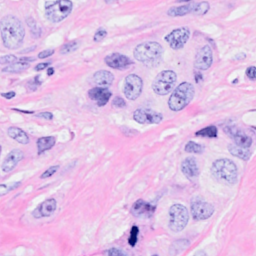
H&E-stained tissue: Breast